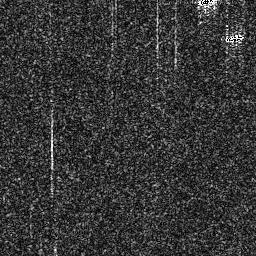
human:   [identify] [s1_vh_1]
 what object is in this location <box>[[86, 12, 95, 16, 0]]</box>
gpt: <ref>1 small ship at the top right</ref>